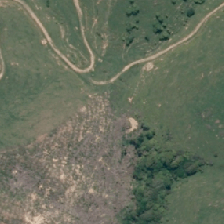
Land cover: harvested_forest